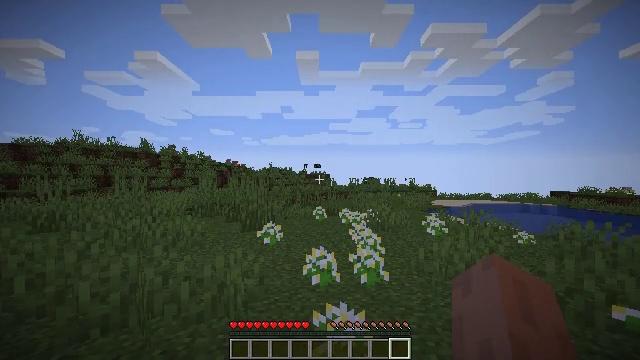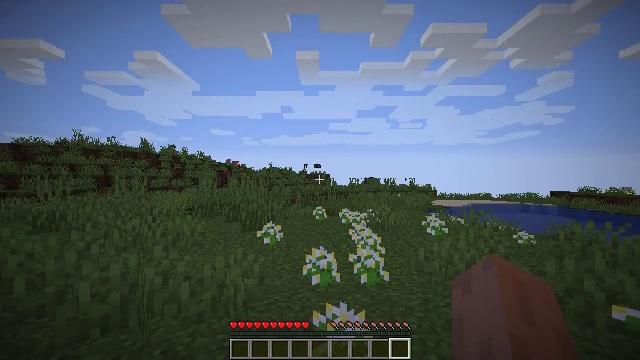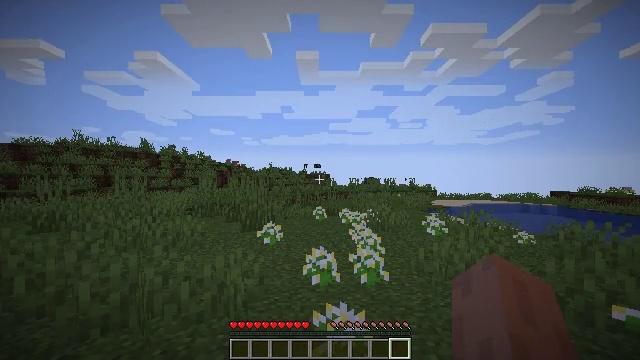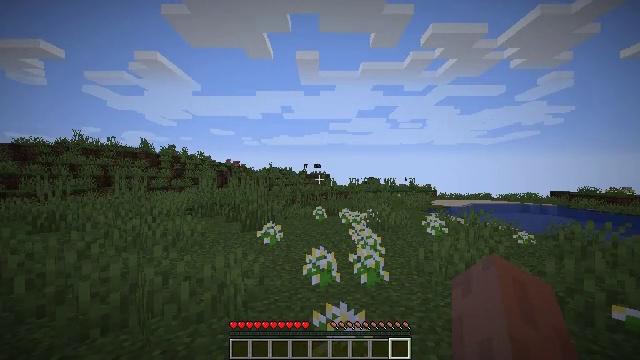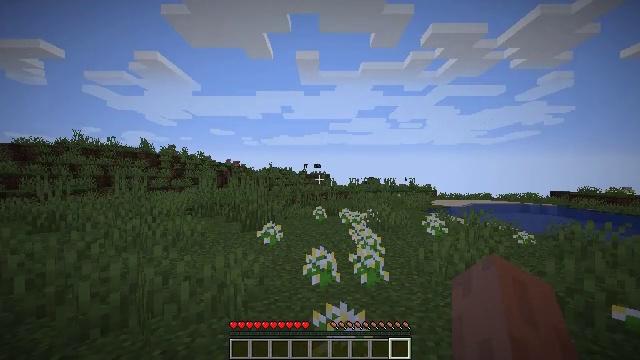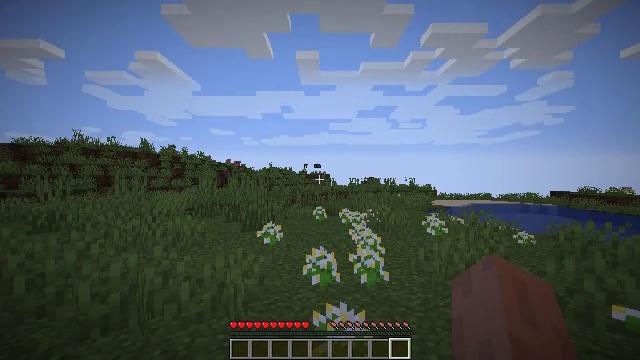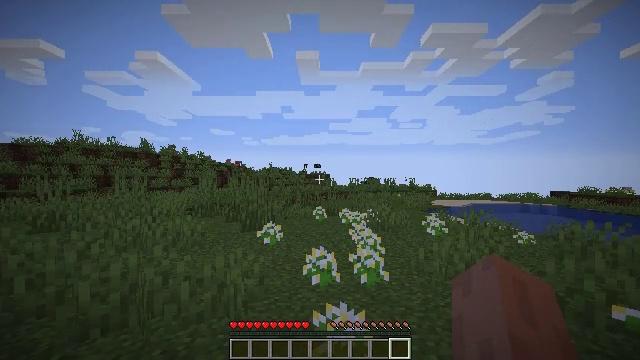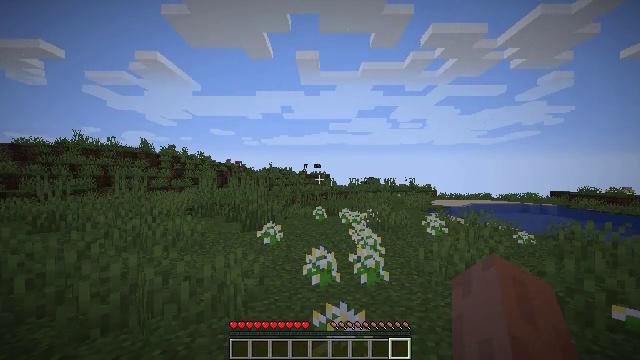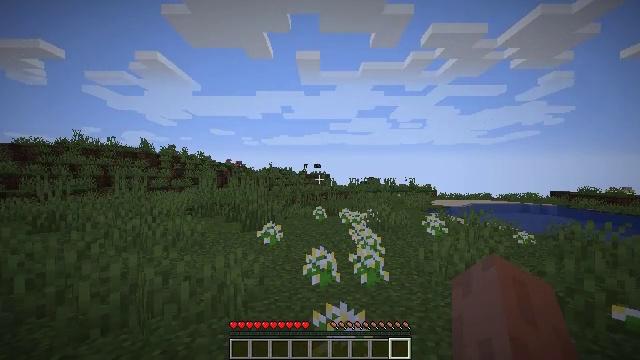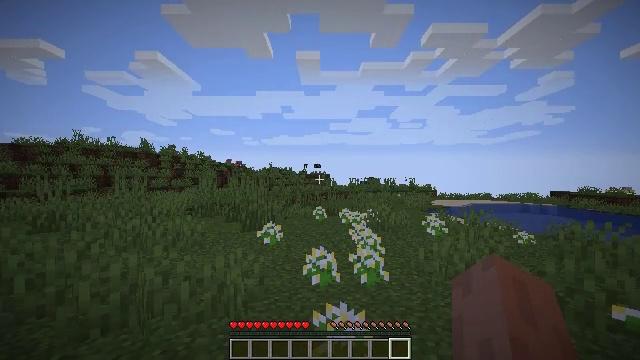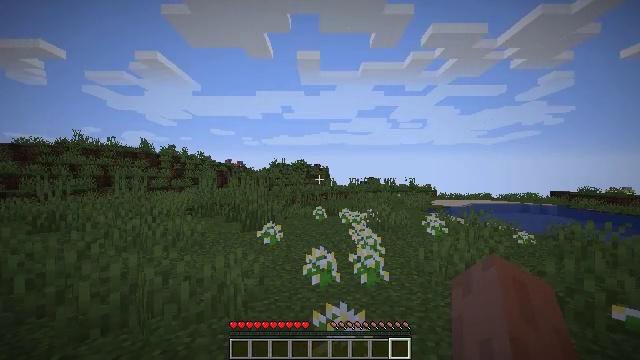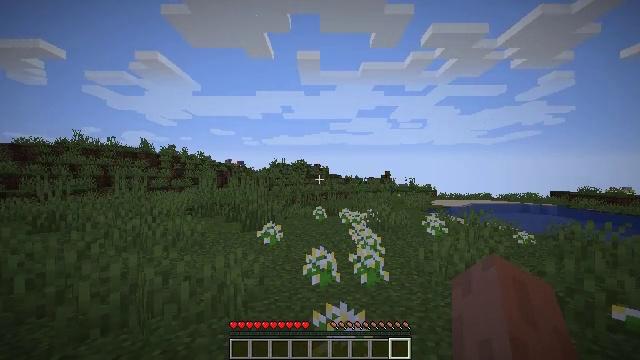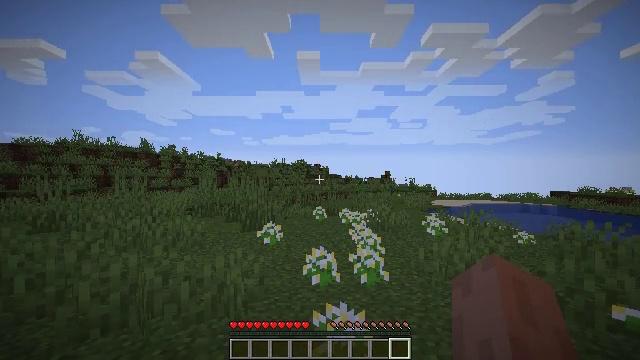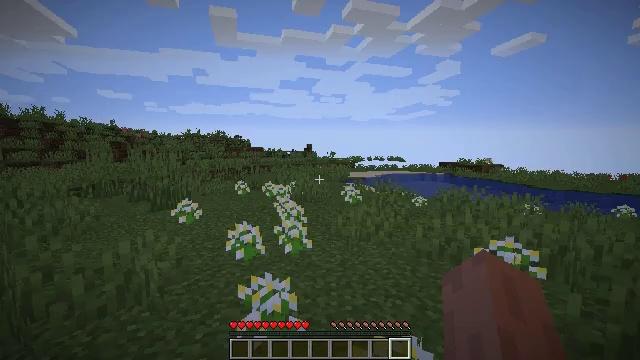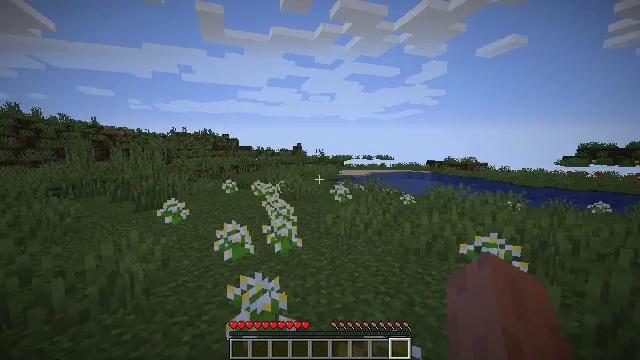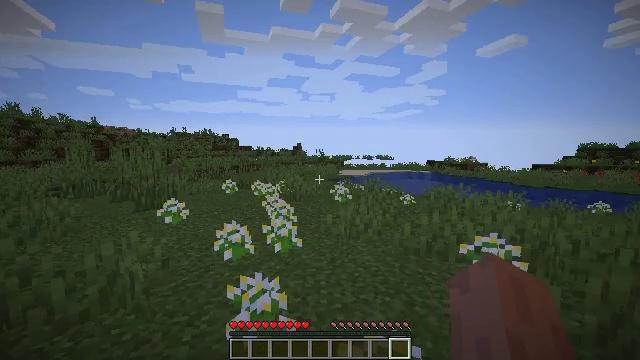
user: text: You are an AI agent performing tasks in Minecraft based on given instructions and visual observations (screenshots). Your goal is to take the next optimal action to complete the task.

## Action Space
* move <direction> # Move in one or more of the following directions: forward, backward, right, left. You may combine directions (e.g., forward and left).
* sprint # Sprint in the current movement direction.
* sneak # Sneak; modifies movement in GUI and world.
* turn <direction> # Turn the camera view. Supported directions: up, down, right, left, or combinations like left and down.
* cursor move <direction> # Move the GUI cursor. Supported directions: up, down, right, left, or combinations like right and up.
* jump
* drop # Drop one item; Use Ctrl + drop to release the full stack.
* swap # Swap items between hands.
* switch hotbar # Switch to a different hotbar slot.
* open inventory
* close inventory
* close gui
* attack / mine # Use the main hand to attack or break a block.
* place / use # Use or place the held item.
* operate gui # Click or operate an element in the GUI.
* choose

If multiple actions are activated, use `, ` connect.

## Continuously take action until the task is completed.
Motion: motion action
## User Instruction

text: Mine the oak log.
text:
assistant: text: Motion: no_op
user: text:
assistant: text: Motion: no_op
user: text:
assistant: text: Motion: no_op
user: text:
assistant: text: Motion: no_op
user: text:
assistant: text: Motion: no_op
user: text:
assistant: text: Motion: no_op
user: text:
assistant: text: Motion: no_op
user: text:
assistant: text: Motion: no_op
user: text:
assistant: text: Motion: no_op
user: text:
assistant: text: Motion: no_op
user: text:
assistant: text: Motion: no_op
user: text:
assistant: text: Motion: no_op
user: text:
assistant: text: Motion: turn right and down
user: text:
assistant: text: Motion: turn right
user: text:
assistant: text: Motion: no_op
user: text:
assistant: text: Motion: turn right
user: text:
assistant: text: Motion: turn right
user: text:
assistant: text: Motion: turn right and down
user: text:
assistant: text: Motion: turn right and down
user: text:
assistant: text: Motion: no_op
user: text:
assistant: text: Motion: turn left and down
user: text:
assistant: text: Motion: turn left and down
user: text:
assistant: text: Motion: turn left
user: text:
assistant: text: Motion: no_op
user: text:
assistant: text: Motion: no_op
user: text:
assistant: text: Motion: turn right
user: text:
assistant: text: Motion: turn right and up
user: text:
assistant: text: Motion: turn right
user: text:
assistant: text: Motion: no_op
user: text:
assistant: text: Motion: no_op